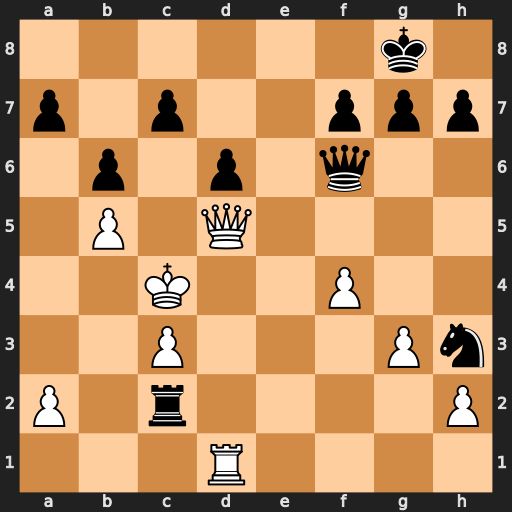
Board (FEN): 6k1/p1p2ppp/1p1p1q2/1P1Q4/2K2P2/2P3Pn/P1r4P/3R4
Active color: w
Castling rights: -
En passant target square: -
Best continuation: Qa8+ Qd8 Qxd8#